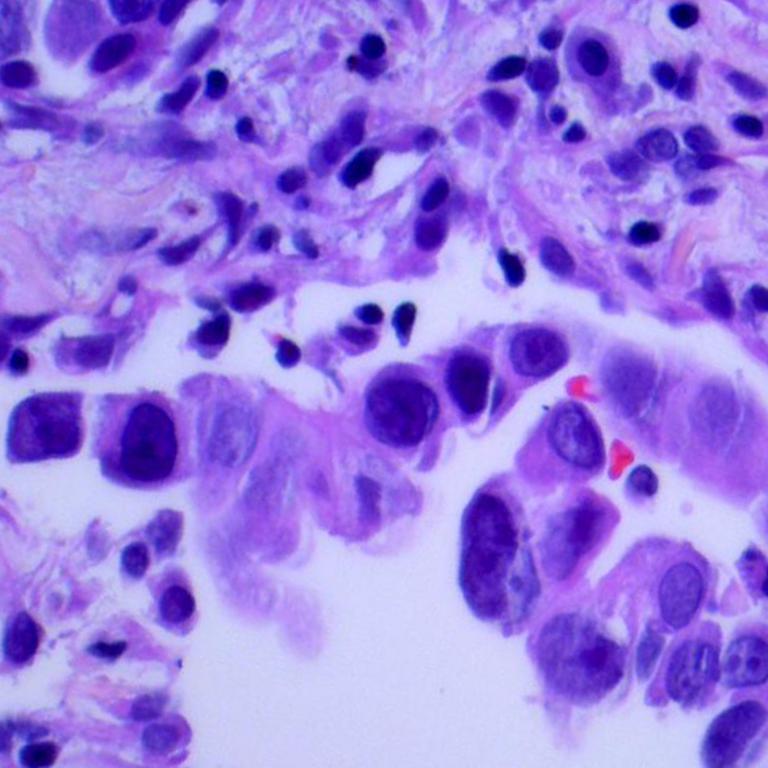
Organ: lung
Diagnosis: adenocarcinomas